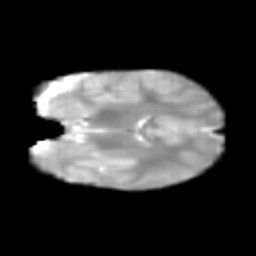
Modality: T2w
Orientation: coronal
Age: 6
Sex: female
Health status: healthy